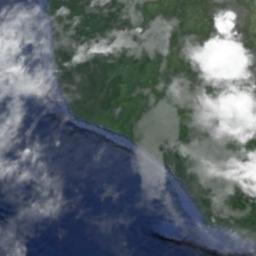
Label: cloud